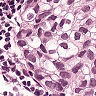
Metastatic tissue present: yes